Field crop: tomato
Growth stage: 1
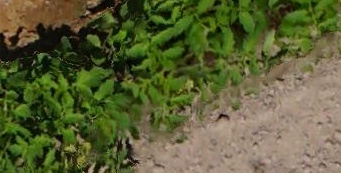
Species: tomato